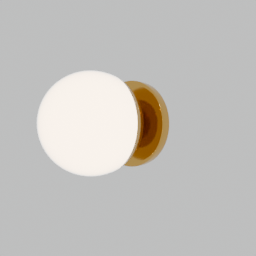
Label: lighting